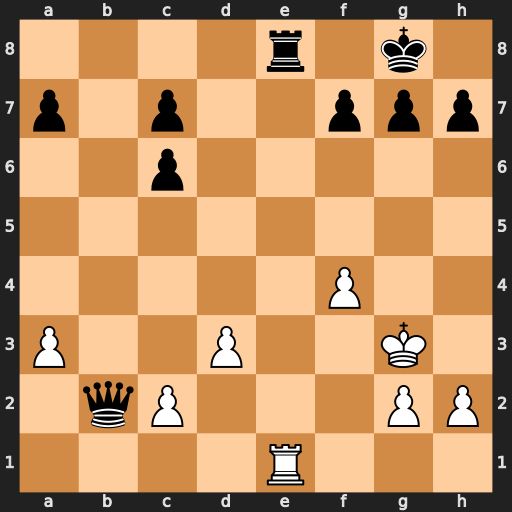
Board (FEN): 4r1k1/p1p2ppp/2p5/8/5P2/P2P2K1/1qP3PP/4R3
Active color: w
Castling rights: -
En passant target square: -
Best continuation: Rxe8#